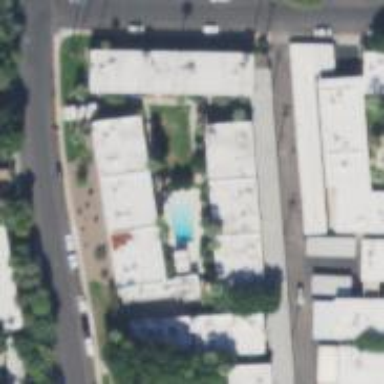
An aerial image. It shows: Swimming pool located in leisure land.